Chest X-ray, PA view. Patient: 44 years old, sex M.
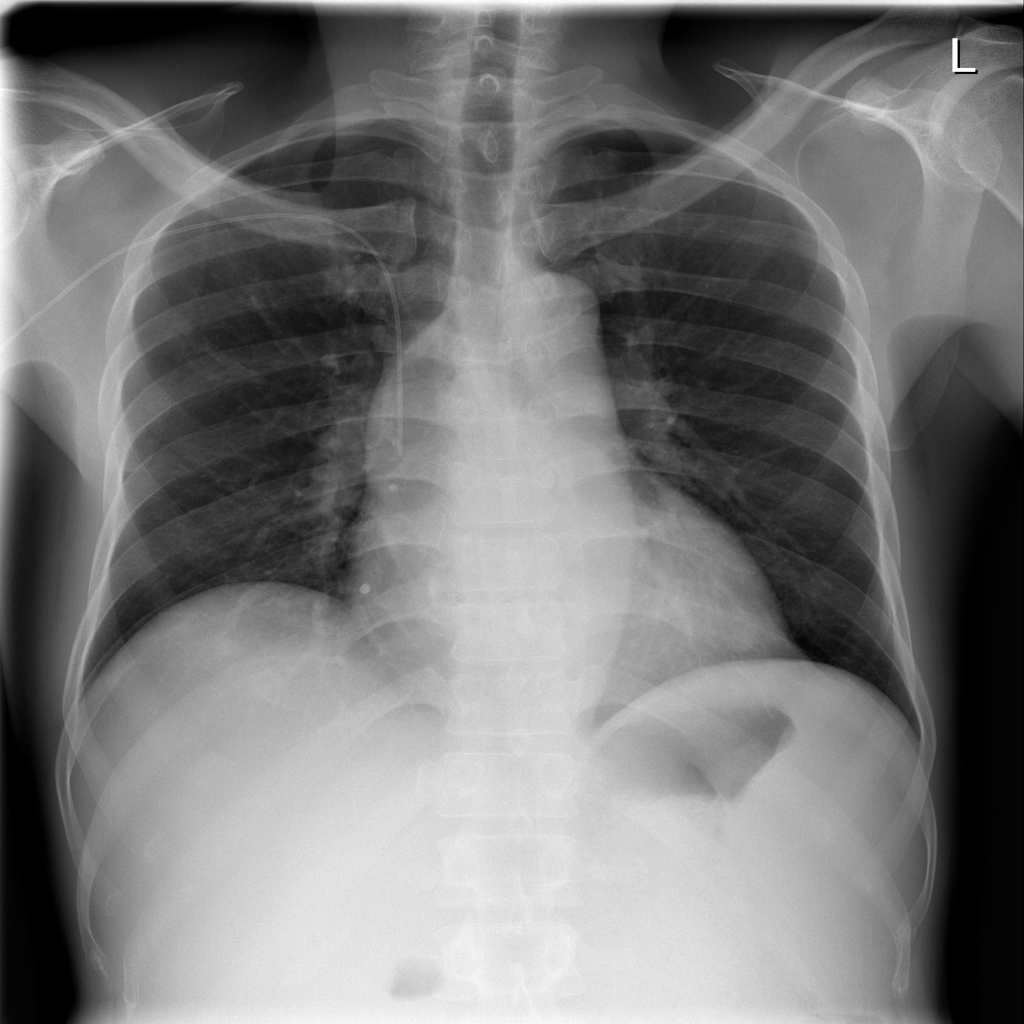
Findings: No Finding